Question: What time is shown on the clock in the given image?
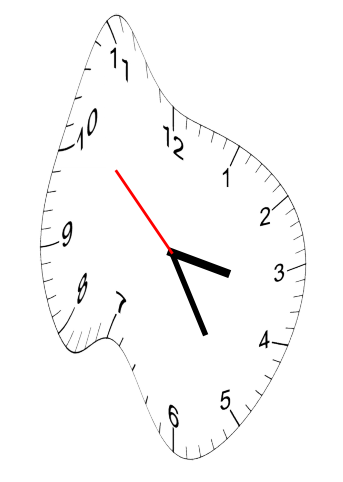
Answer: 03:24:52